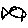
Label: fish